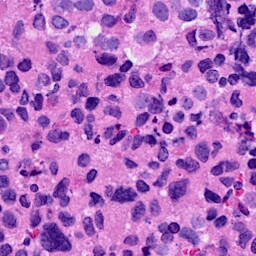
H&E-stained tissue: Breast